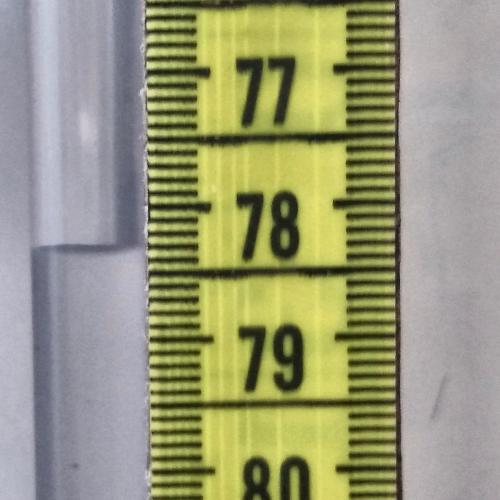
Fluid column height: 78.3 cm